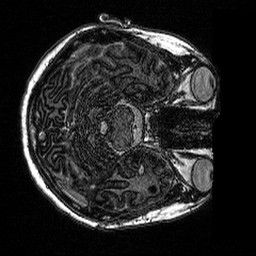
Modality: MP2RAGE
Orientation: axial
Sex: female
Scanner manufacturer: siemens
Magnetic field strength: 3 T
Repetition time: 5 s
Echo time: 0.00292 s